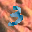
Label: 3